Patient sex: M
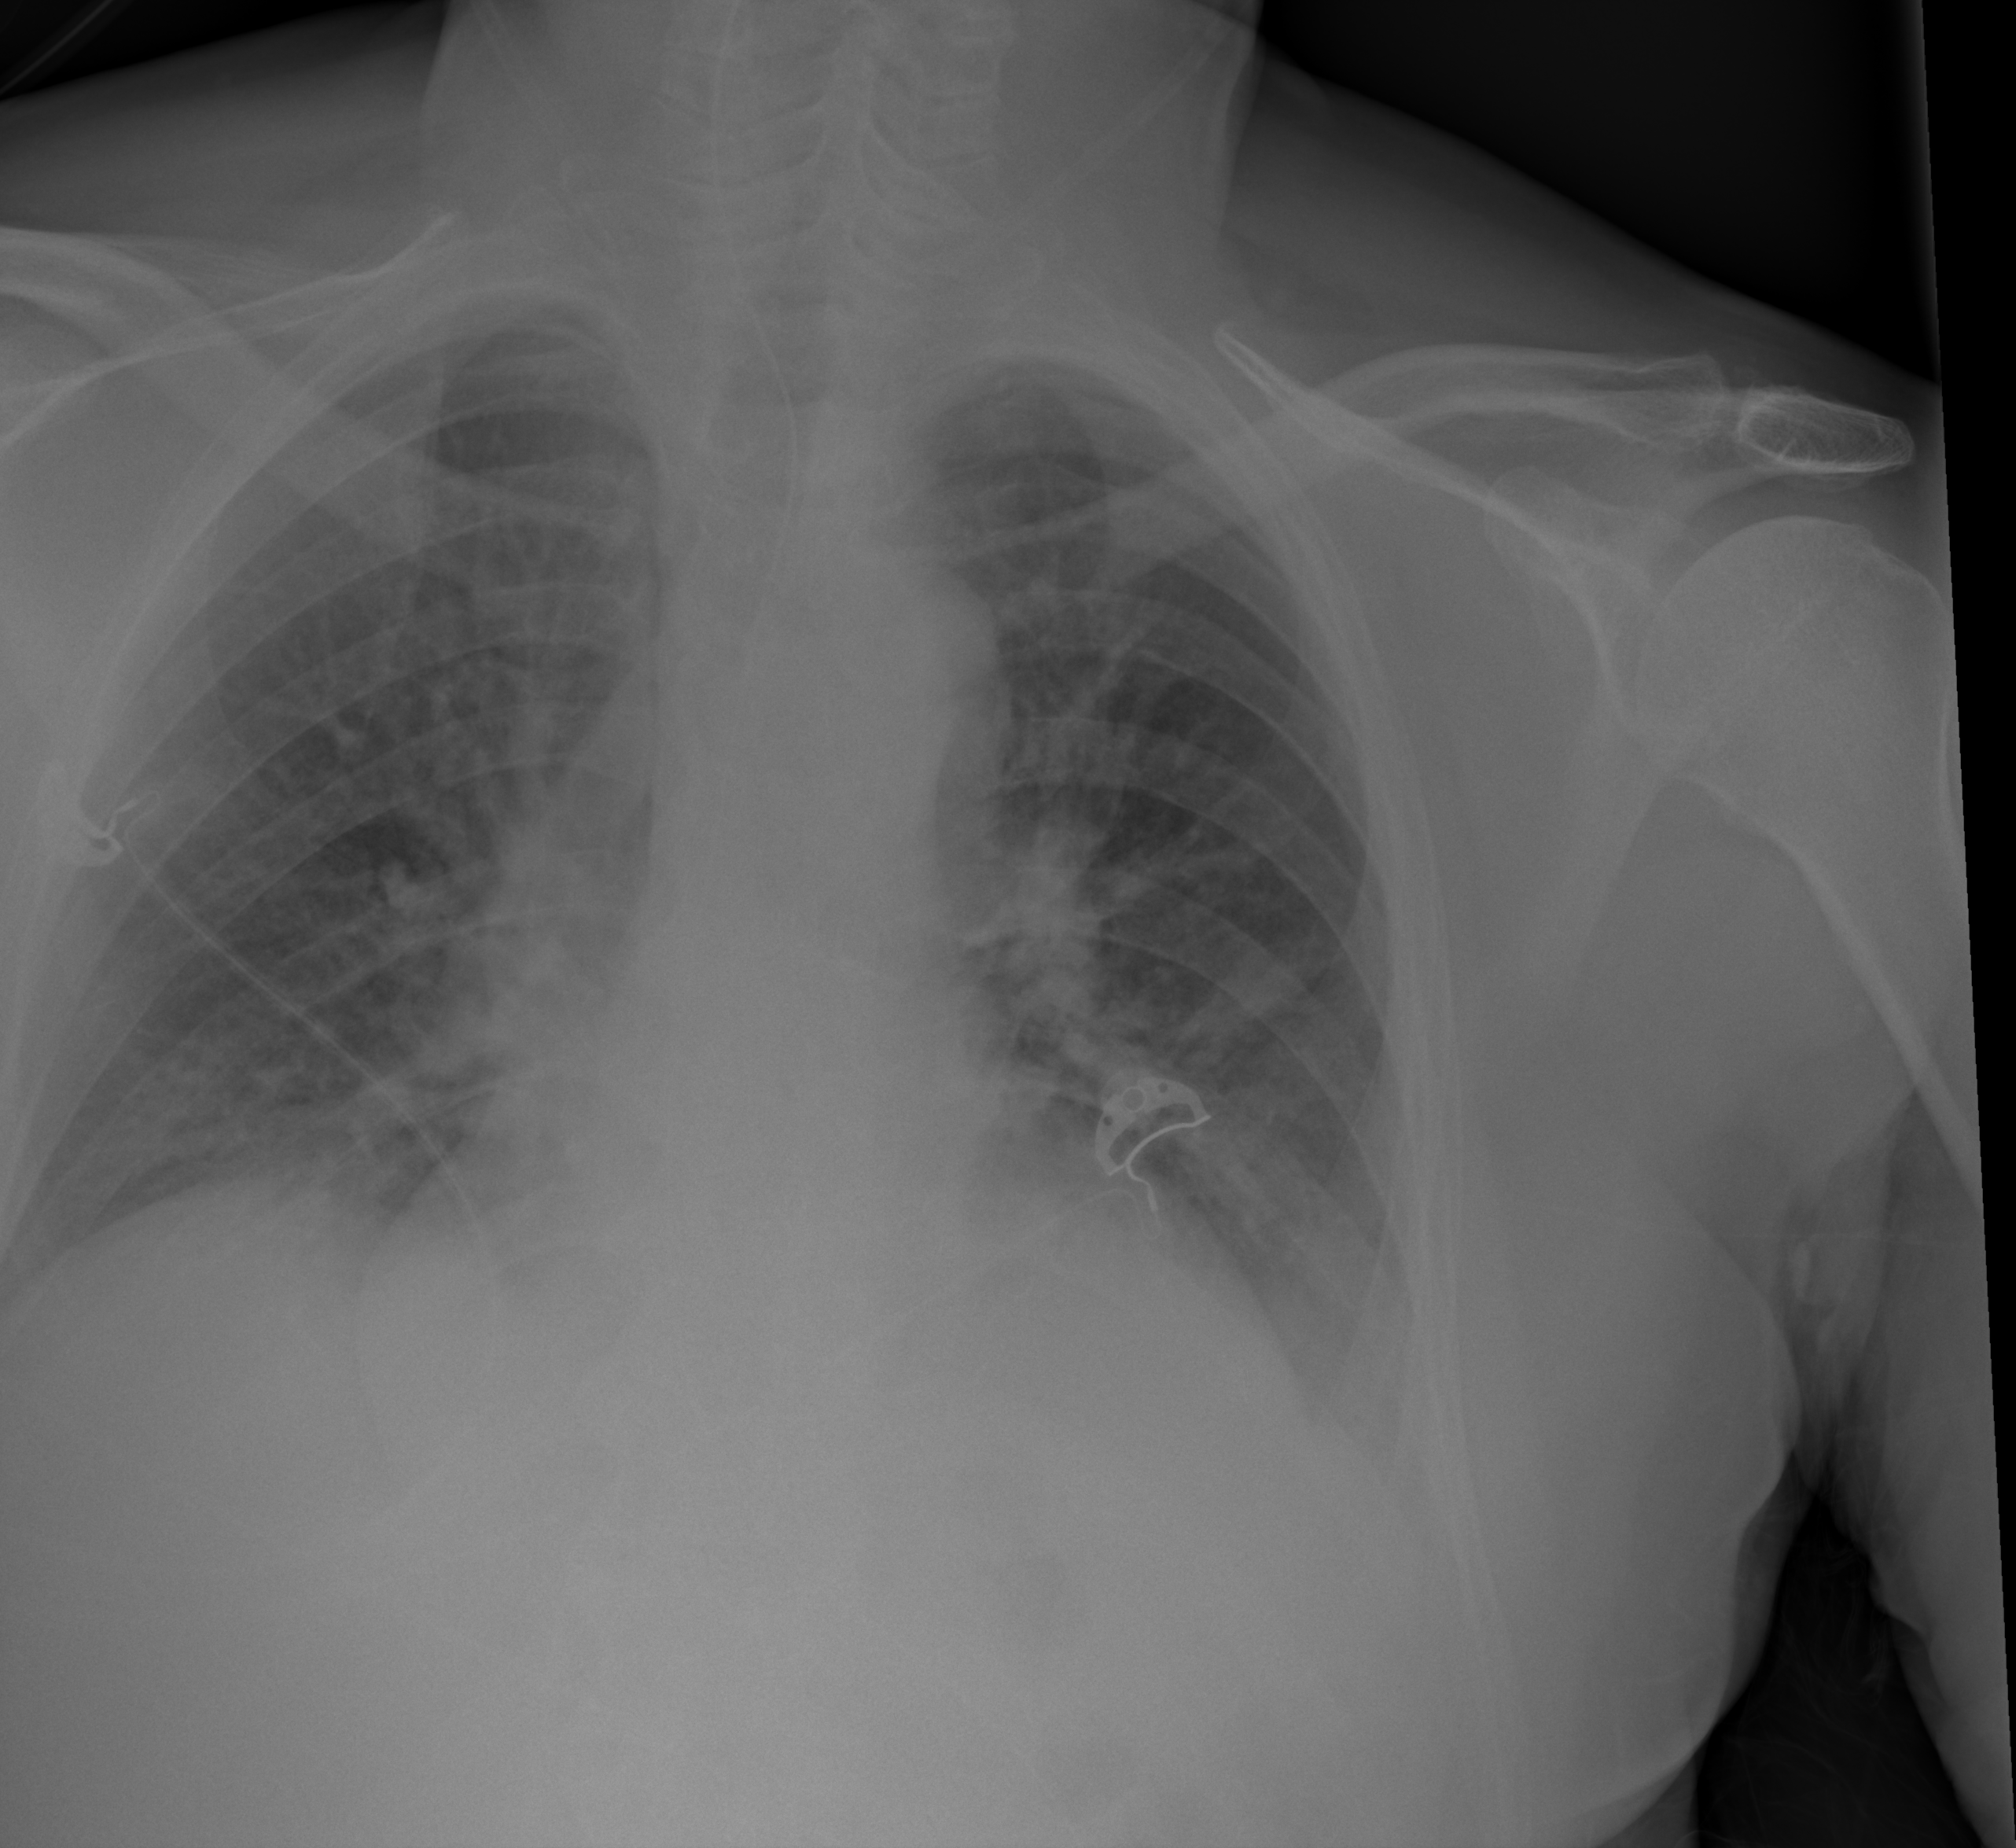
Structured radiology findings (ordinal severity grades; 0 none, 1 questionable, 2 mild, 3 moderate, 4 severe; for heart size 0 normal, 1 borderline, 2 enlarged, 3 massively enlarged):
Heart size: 1
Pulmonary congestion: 3
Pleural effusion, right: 1
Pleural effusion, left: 2
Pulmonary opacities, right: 1
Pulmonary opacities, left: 1
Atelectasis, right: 1
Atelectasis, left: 2